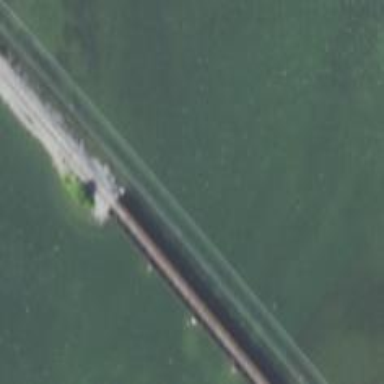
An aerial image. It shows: Pier supporting bridge.